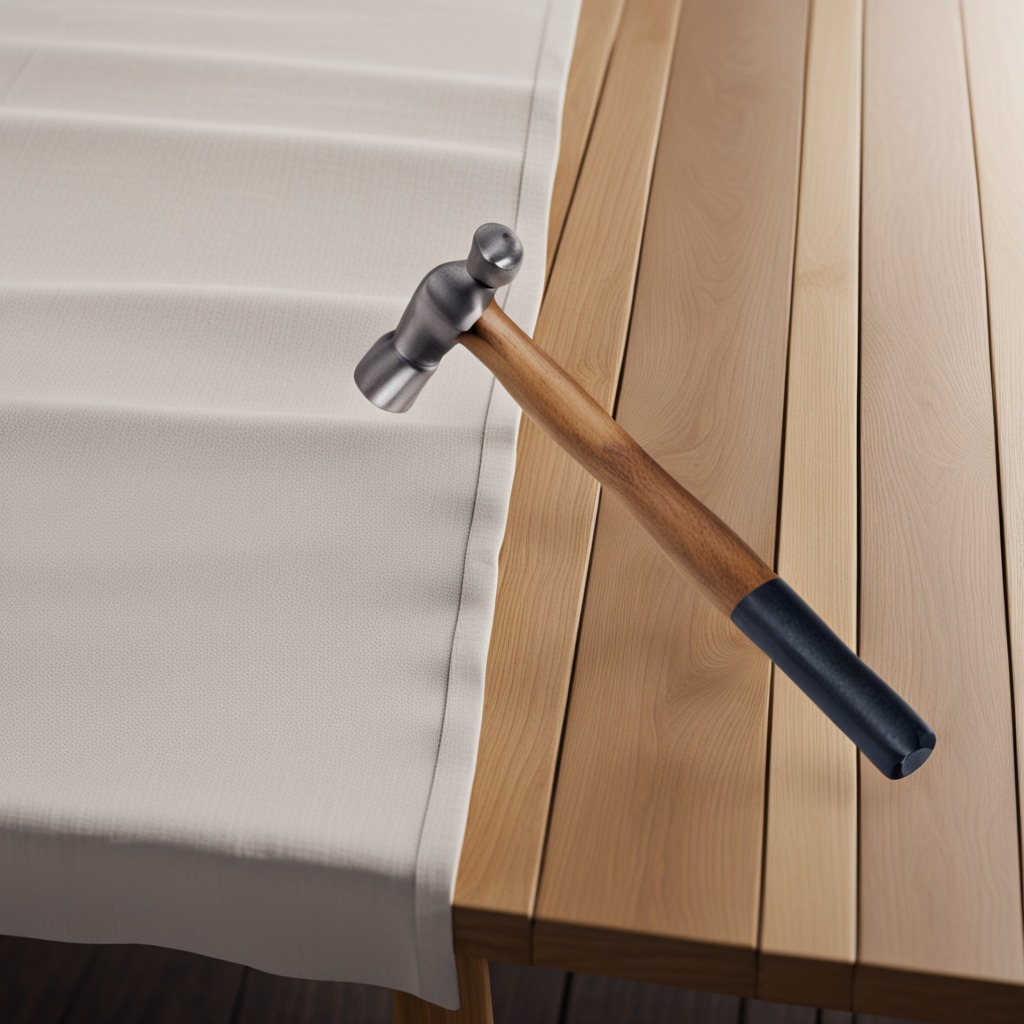
A hammer lies on the wooden table.